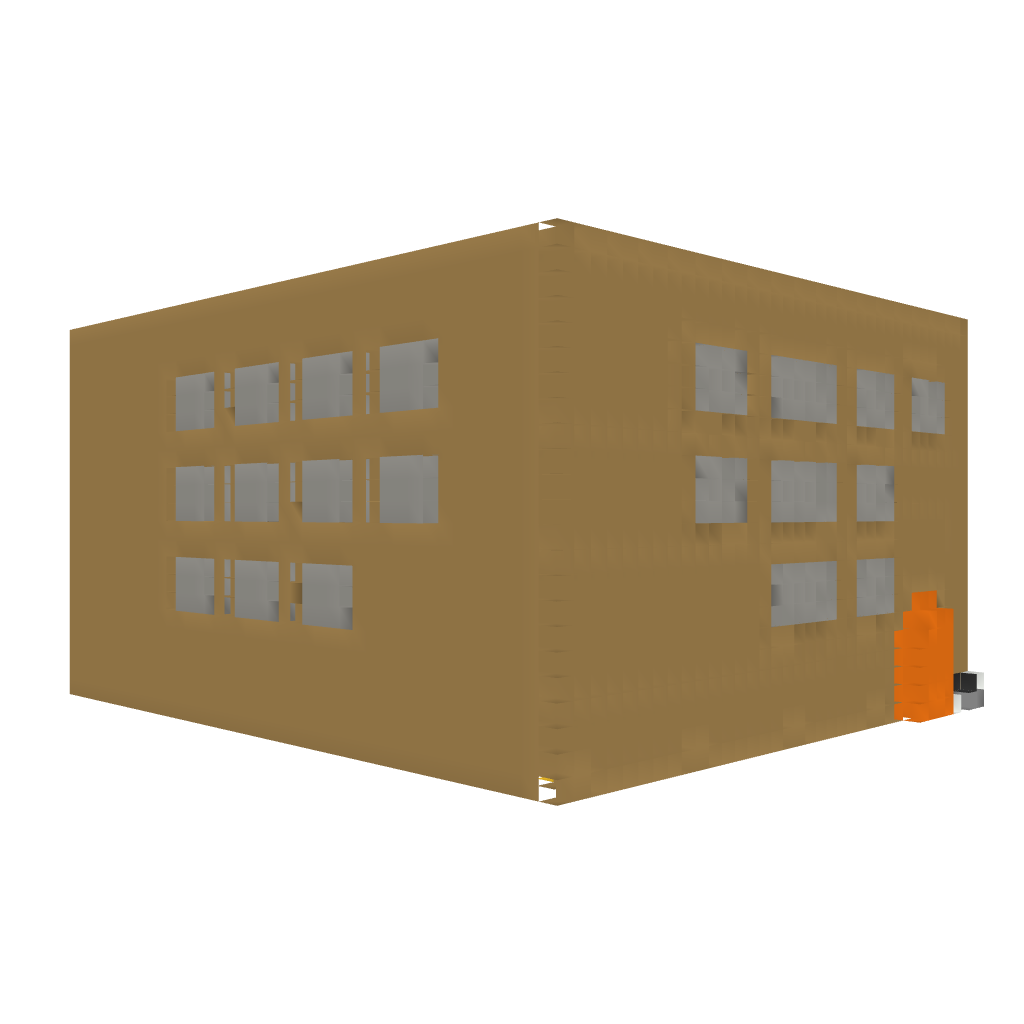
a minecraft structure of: waterpark